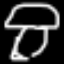
Label: mushroom